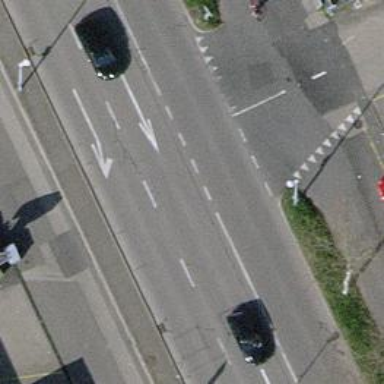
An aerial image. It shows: Service road with sidewalk.